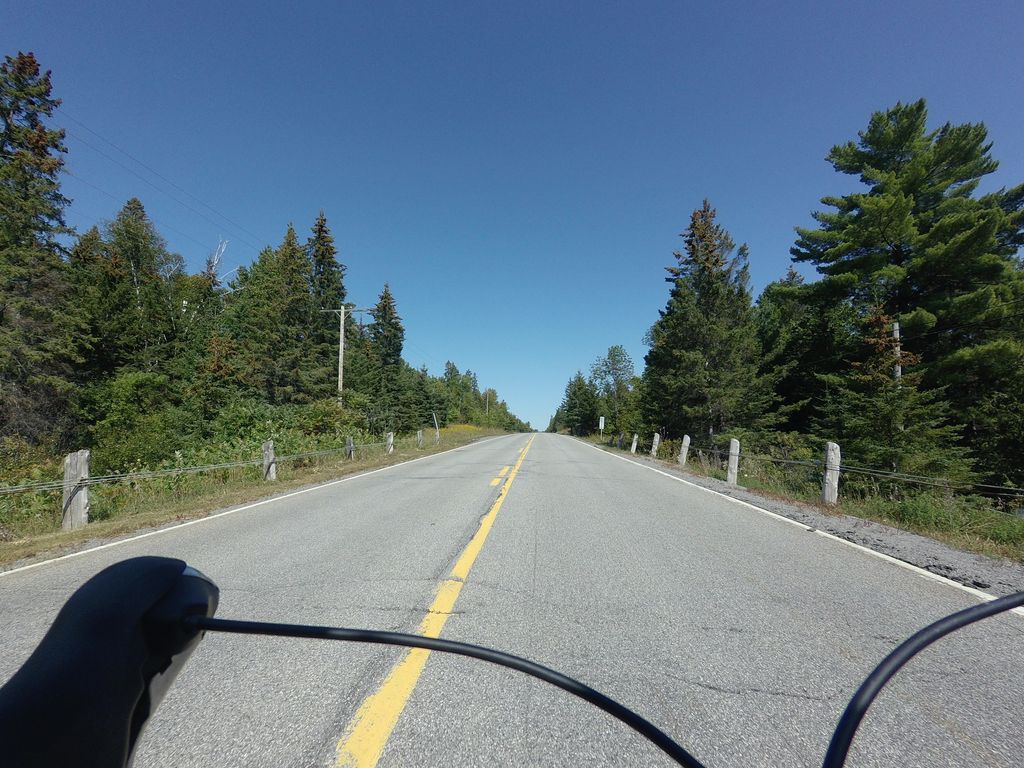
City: ottawa-gatineau